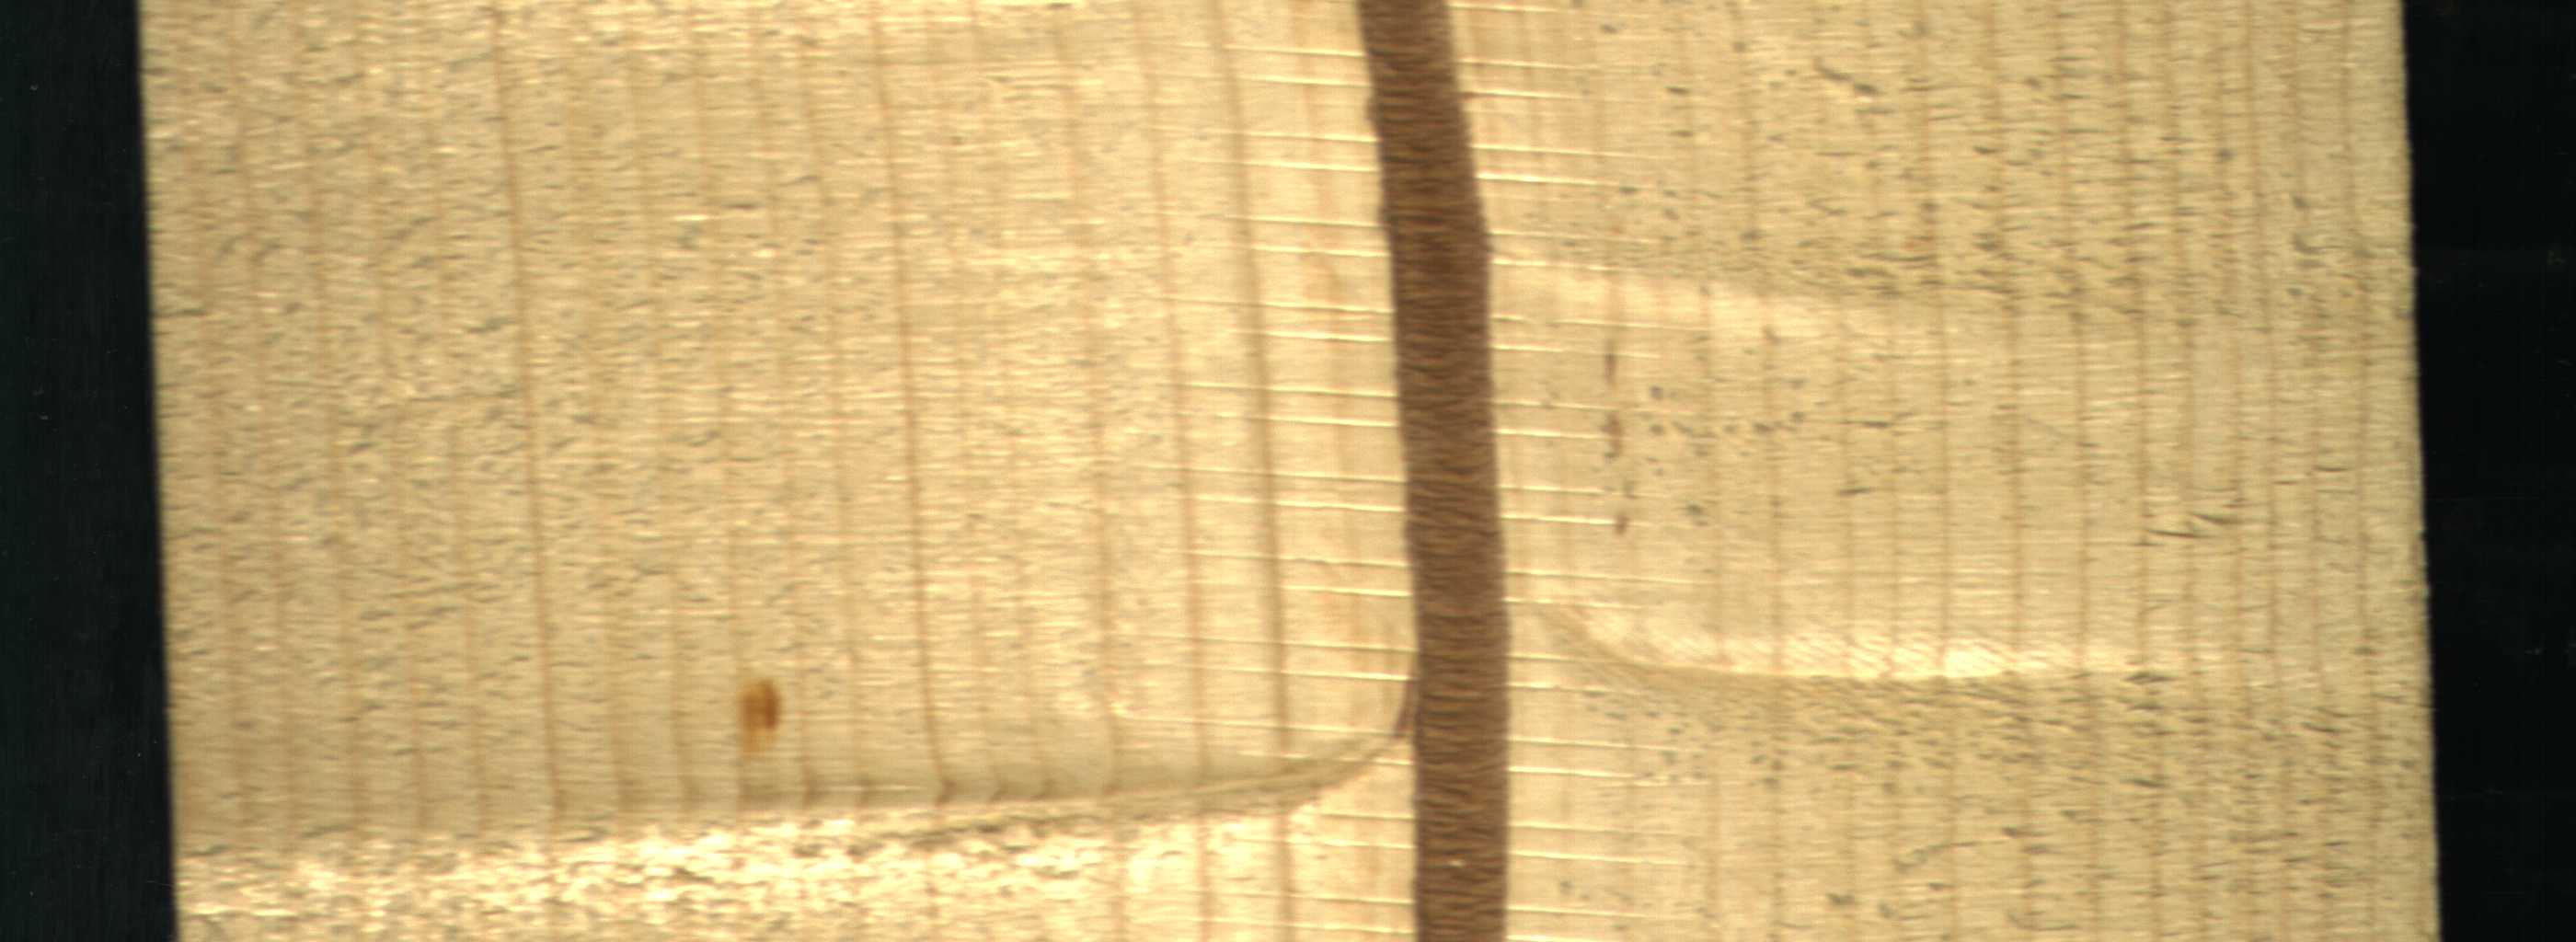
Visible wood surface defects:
Marrow
resin